Field crop: tomato
Growth stage: 2
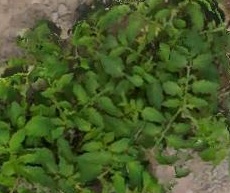
Species: tomato